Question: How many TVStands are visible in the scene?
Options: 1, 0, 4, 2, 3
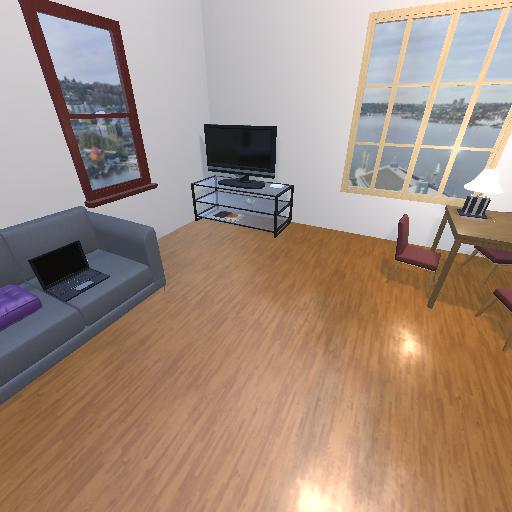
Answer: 1